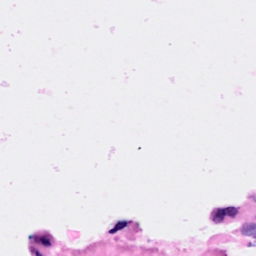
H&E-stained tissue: Breast